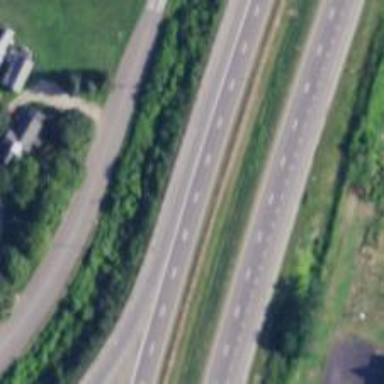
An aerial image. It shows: Motorway junction.